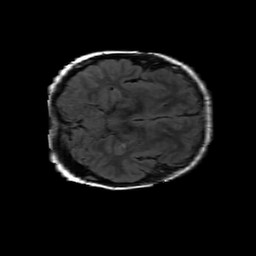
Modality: FLAIR
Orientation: axial
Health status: ill
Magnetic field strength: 3 T